Question: '''
[{'complete': True, 'volume': 116, 'time': '2020-01-17T19:15:00.000000000Z', 'mid': {'o': '1.10916', 'h': '1.10917', 'l': '1.10906', 'c': '1.10912'}}, {'complete': True, 'volume': 136, 'time': '2020-01-17T19:30:00.000000000Z', 'mid': {'o': '1.10914', 'h': '1.10922', 'l': '1.10908', 'c': '1.10919'}}, {'complete': True, 'volume': 223, 'time': '2020-01-17T19:45:00.000000000Z', 'mid': {'o': '1.10920', 'h': '1.10946', 'l': '1.10920', 'c': '1.10930'}}, {'complete': True, 'volume': 203, 'time': '2020-01-17T20:00:00.000000000Z', 'mid': {'o': '1.10930', 'h': '1.10931', 'l': '1.10919', 'c': '1.10928'}}, {'complete': True, 'volume': 87, 'time': '2020-01-17T20:15:00.000000000Z', 'mid': {'o': '1.10926', 'h': '1.10934', 'l': '1.10922', 'c': '1.10926'}}, {'complete': True, 'volume': 102, 'time': '2020-01-17T20:30:00.000000000Z', 'mid': {'o': '1.10926', 'h': '1.10928', 'l': '1.10913', 'c': '1.10920'}}, {'complete': True, 'volume': 277, 'time': '2020-01-17T20:45:00.000000000Z', 'mid': {'o': '1.10918', 'h': '1.10929', 'l': '1.10913', 'c': '1.10928'}}, {'complete': True, 'volume': 103, 'time': '2020-01-17T21:00:00.000000000Z', 'mid': {'o': '1.10927', 'h': '1.10929', 'l': '1.10920', 'c': '1.10924'}}, {'complete': True, 'volume': 54, 'time': '2020-01-17T21:15:00.000000000Z', 'mid': {'o': '1.10926', 'h': '1.10926', 'l': '1.10910', 'c': '1.10912'}}, {'complete': False, 'volume': 15, 'time': '2020-01-17T21:30:00.000000000Z', 'mid': {'o': '1.10913', 'h': '1.10918', 'l': '1.10912', 'c': '1.10913'}}]
'''
I try to take out all the "time" and "mid" from this list. In the 'mid', there are 'o','h','l','c'dictionaries. is there any way to combine 'time' and these dictionaries into a dataframe?

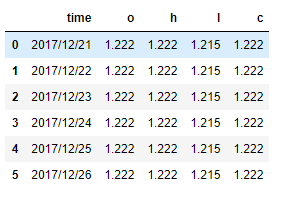
Answer: Try
'''
df = pd.DataFrame(your_data)
df = pd.concat([df['time'], df['mid'].apply(pd.Series)], axis=1)
'''
'''
time o h l c
0 2020-01-17T19:15:00.000000000Z 1.10916 1.10917 1.10906 1.10912
1 2020-01-17T19:30:00.000000000Z 1.10914 1.10922 1.10908 1.10919
2 2020-01-17T19:45:00.000000000Z 1.10920 1.10946 1.10920 1.10930
3 2020-01-17T20:00:00.000000000Z 1.10930 1.10931 1.10919 1.10928
4 2020-01-17T20:15:00.000000000Z 1.10926 1.10934 1.10922 1.10926
5 2020-01-17T20:30:00.000000000Z 1.10926 1.10928 1.10913 1.10920
6 2020-01-17T20:45:00.000000000Z 1.10918 1.10929 1.10913 1.10928
7 2020-01-17T21:00:00.000000000Z 1.10927 1.10929 1.10920 1.10924
8 2020-01-17T21:15:00.000000000Z 1.10926 1.10926 1.10910 1.10912
9 2020-01-17T21:30:00.000000000Z 1.10913 1.10918 1.10912 1.10913
'''